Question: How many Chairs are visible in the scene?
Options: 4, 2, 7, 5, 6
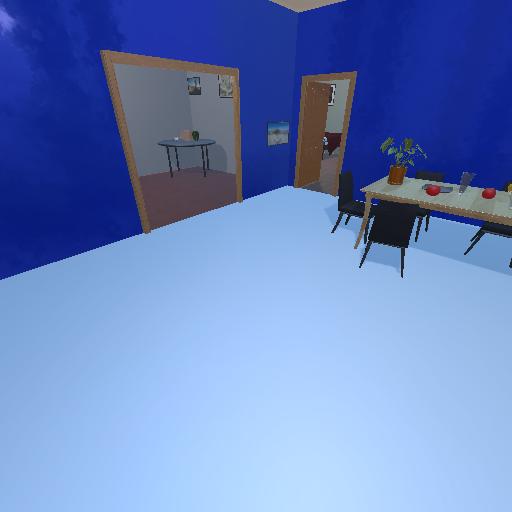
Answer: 4